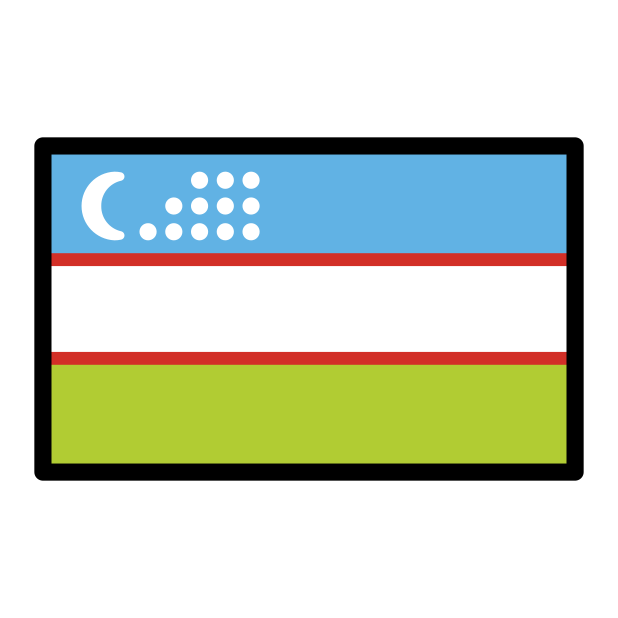
flag: Uzbekistan